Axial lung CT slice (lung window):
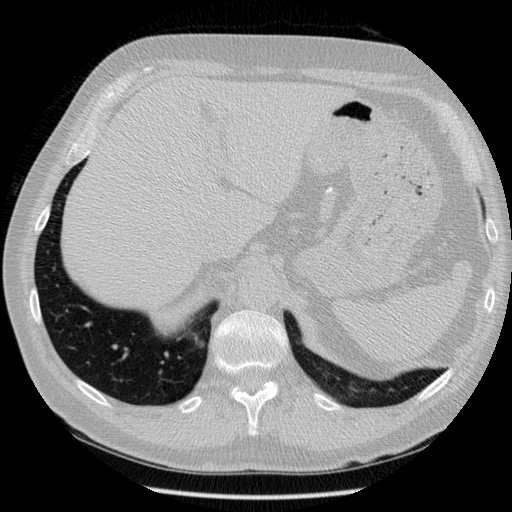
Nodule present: no